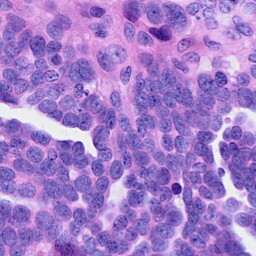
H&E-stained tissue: Ovarian